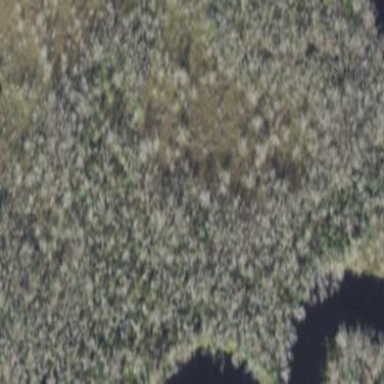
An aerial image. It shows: Swamp in wetland area.